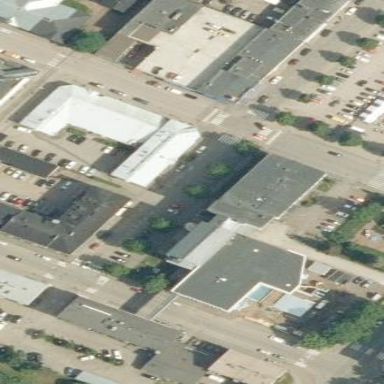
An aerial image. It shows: Public building.